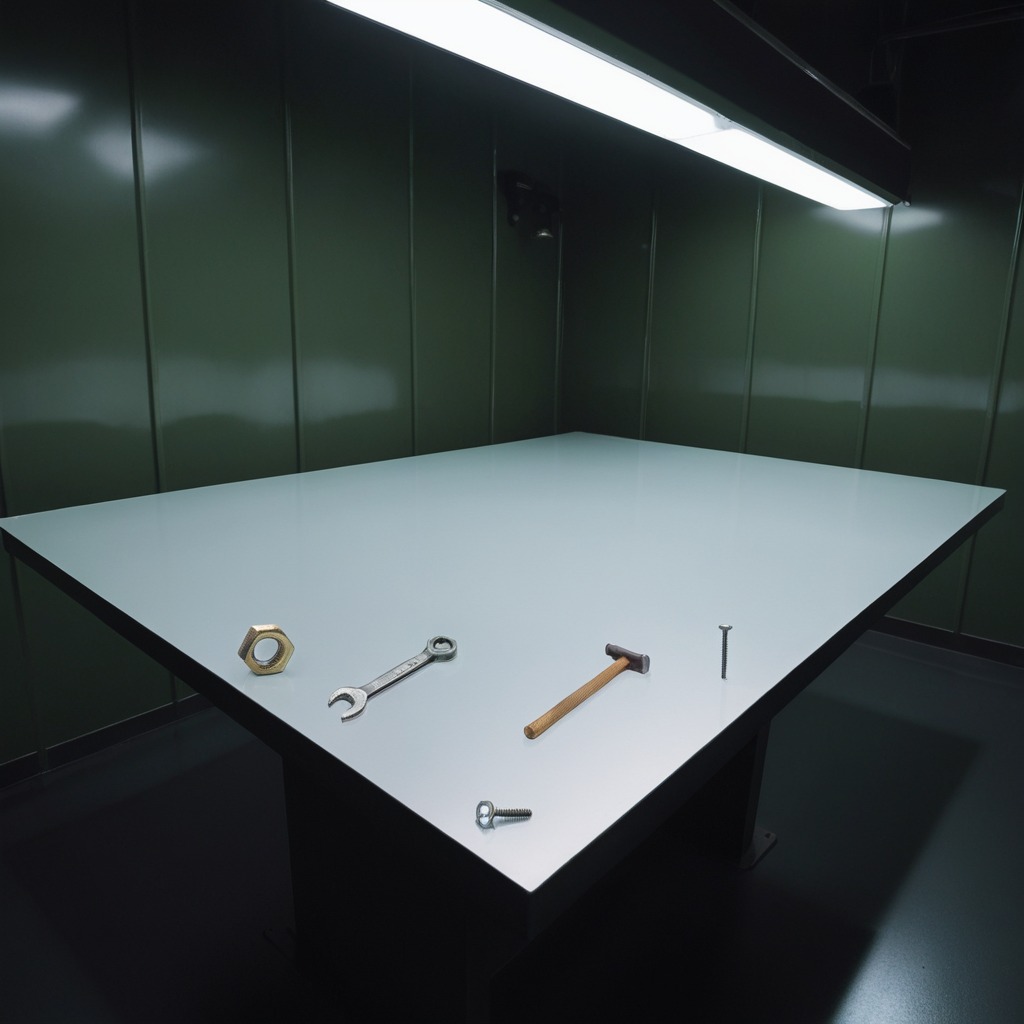
A hammer, an iron nail, a metal machine screw, a metal nut, and a wrench are lying on the table.